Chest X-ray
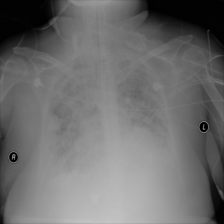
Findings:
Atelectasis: negative
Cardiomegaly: negative
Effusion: negative
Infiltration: negative
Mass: negative
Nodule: negative
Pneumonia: negative
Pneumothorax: negative
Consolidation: negative
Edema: negative
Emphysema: negative
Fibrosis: negative
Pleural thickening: negative
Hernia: negative